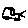
Label: car